Question: I've created a Grails app in Eclipse that is built by Gradle. I have not created any controllers myself, so I expect to see an empty page when I use run-app (i.e. a Welcome to Grails page with no controllers listed). However, I get:

What are these two controllers and why have they been added automatically?
I ask, as when I deploy the app via a WAR file onto a Dockerized Tomcat server running on AWS Elasticbeanstalk, I get a 500 Server Error that is caused by the following:
'''
Caused by: org.codehaus.groovy.grails.web.pages.exceptions.GroovyPagesException: Error processing GroovyPageView: No signature of method: gsp_myApp_layoutsmain_gsp.assetPath() is applicable for argument types: (java.util.LinkedHashMap) values: [[src:favicon.ico]]
'''
When I run-app and run-war, I get no problems (just the strange controllers listed). I think this may mean that perhaps there is a plugin not being installed on the Tomcat server that is required and that has been installed automatically on my local machine? Incidentally, I get the same 500 error when running the Dockerized Tomcat server locally, so the problem is not with AWS.
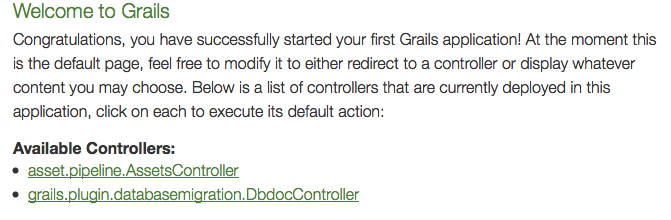
Answer: Somewhat moot since you found the real error, but some background info regardless:
If you just search in your project root you'll find those controllers - they're both contributed by plugins in your app, so they're hiding in plain sight in your 'target' directory.
Plugins are specified in 'BuildConfig.groovy' and the initial file generated when you run 'create-app' (or do something to cause your IDE to run that script for you) includes a set of initial plugins that you're likely to want; Hibernate for persistence, Tomcat for the embedded web server, etc. Once your requirements stabilize somewhat and you are making more controlled changes to your database, you'll want something like Liquibase to manage that for you, so the 'database-migration' plugin is included, and it's the source of 'DbdocController'. You should also be managing static UI resources to maximize real and apparent front-end performance, so the 'asset-pipeline' plugin is added (and some of its addon plugins are included commented out as suggestions). That's the source of the other controller.